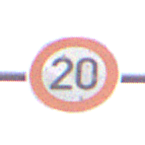
Verkehrszeichen: Geschwindigkeit20
Umgebung: Outdoor, RoadRail
Tageszeit: Midday
Wetter: Overcast
Licht: Natural
Jahreszeit: NotSpecified
Kontrast: LowContrast